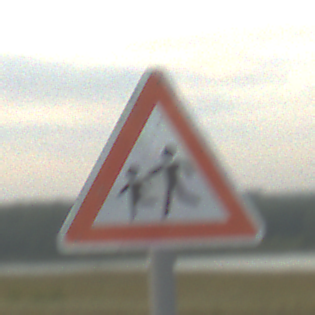
Verkehrszeichen: KinderRechts
Umgebung: Outdoor, RoadRail
Tageszeit: SunriseSunset
Wetter: PartlyCloudy
Licht: Natural
Jahreszeit: NotSpecified
Kontrast: LowContrast